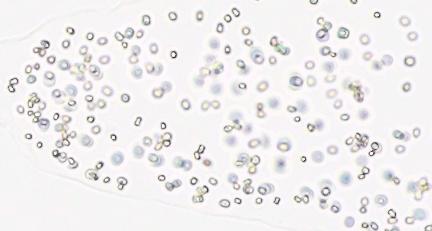
Label: Phaeocystis